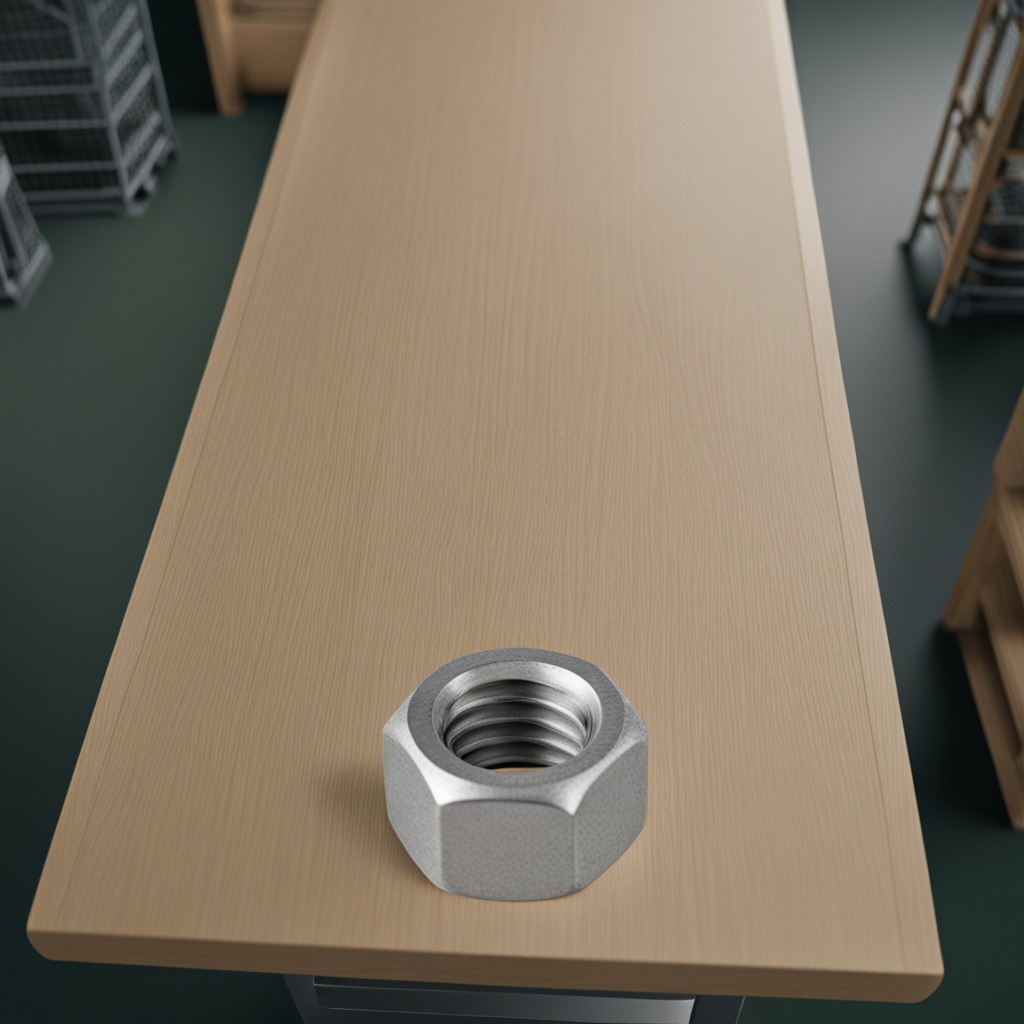
A metal nut is lying on the workbench inside a coastal fishing gear workshop.